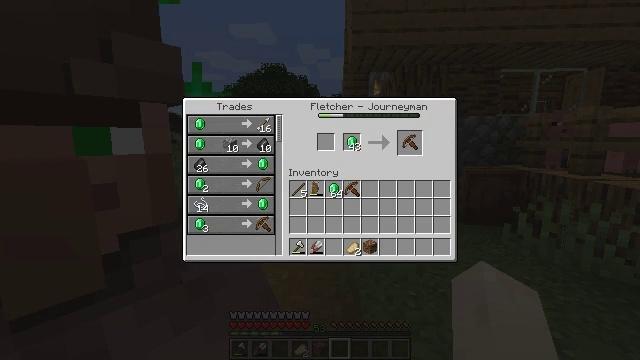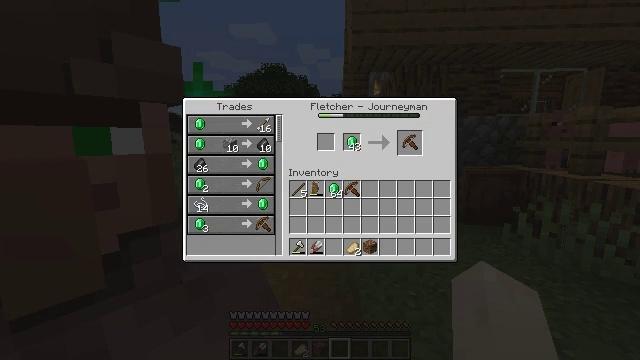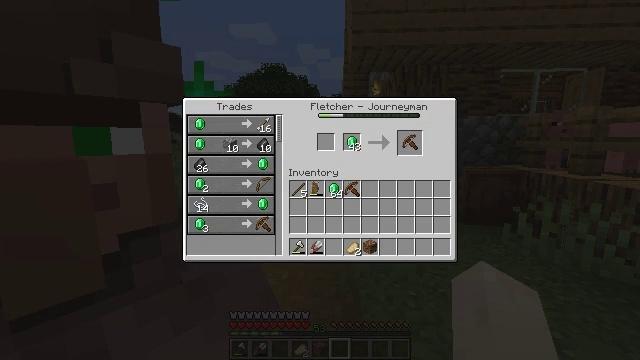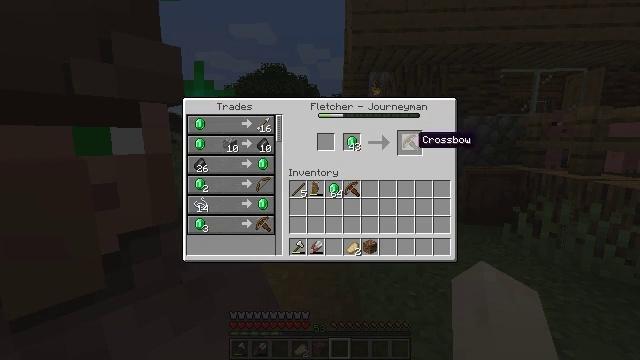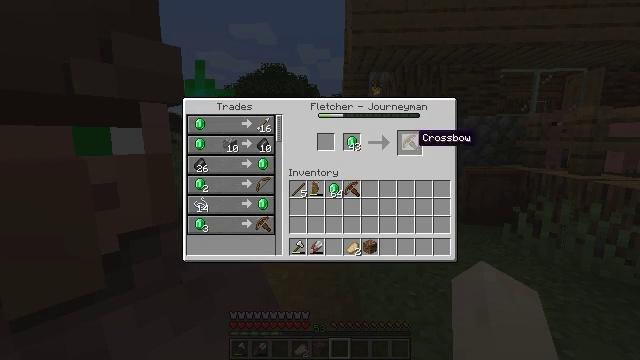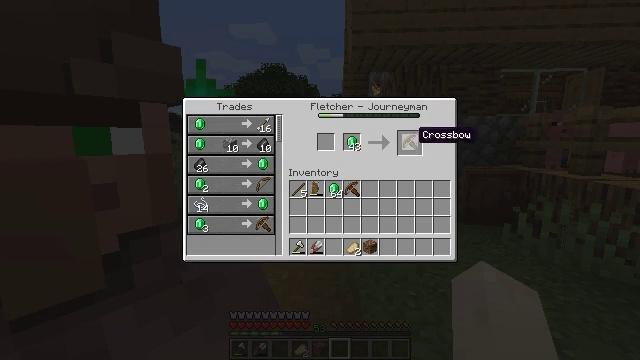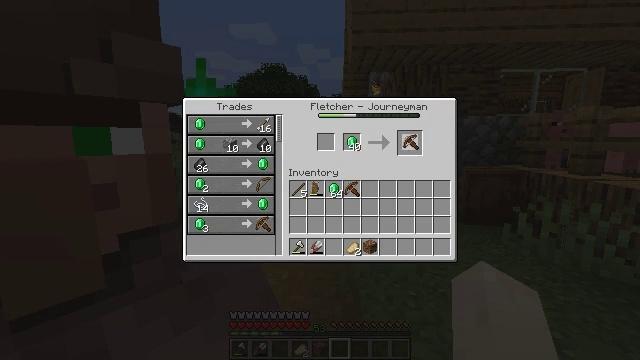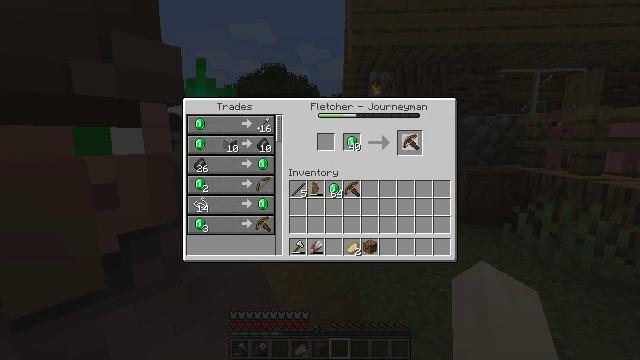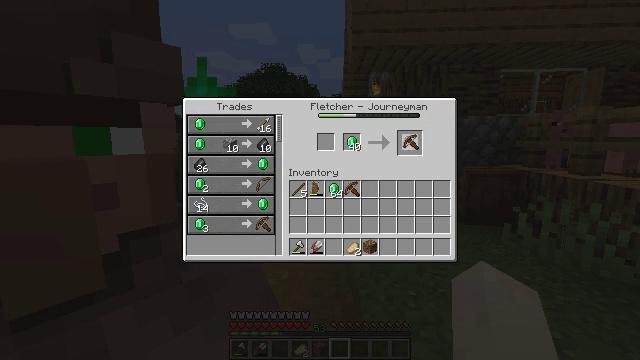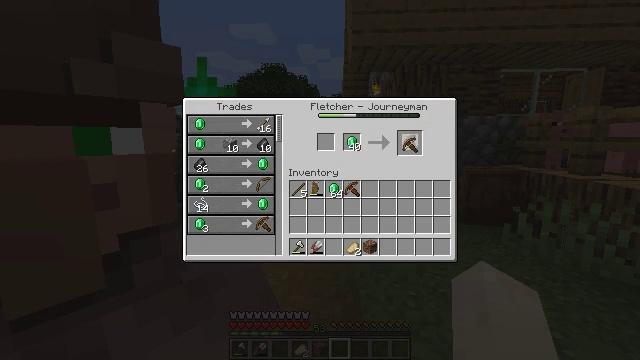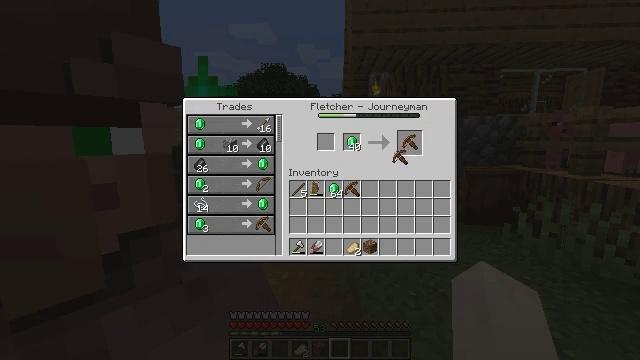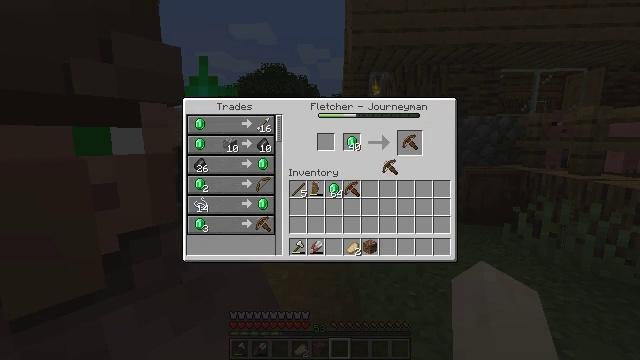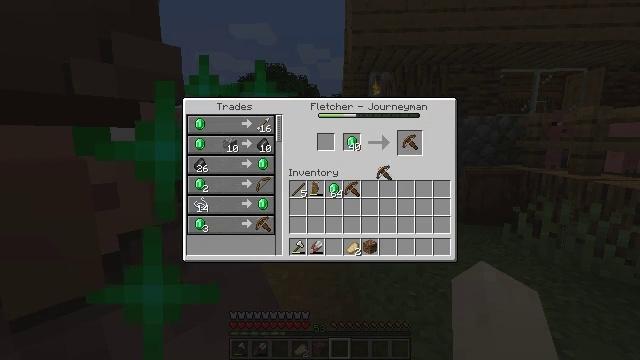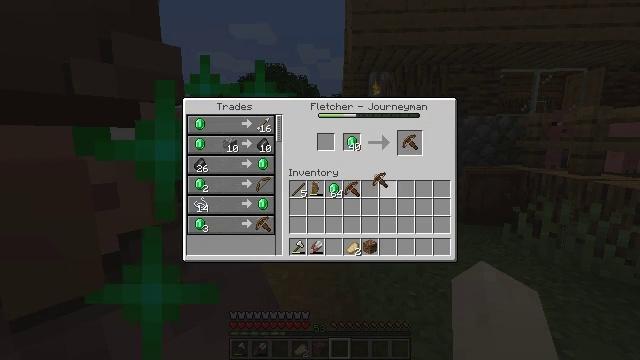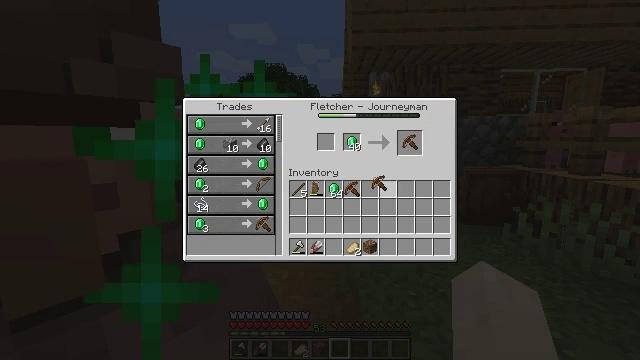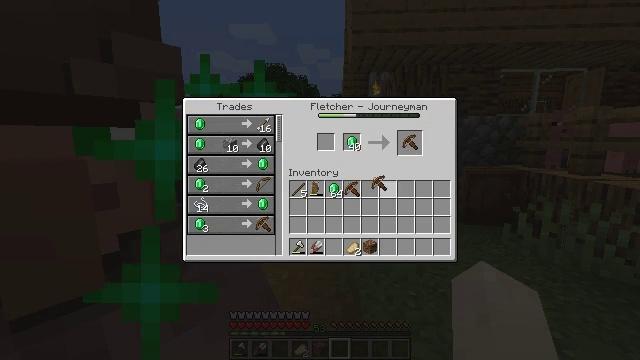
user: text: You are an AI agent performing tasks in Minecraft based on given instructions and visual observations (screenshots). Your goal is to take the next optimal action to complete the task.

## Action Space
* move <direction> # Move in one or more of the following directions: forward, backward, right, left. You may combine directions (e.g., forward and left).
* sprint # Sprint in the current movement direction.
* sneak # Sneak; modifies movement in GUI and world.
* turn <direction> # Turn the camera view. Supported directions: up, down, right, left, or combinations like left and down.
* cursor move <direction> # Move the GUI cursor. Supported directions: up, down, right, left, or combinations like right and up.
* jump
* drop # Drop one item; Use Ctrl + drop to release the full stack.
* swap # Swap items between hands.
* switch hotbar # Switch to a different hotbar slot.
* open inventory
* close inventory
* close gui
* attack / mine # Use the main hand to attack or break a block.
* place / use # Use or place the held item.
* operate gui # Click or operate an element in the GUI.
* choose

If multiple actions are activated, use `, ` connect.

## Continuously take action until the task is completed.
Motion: motion action
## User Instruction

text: Use the crafting table to craft a crossbow.
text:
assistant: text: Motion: cursor move right and up
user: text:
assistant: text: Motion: cursor move right and up
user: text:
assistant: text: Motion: no_op
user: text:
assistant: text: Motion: no_op
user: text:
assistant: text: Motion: no_op
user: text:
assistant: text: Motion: operate gui
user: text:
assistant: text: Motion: operate gui
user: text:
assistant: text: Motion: operate gui
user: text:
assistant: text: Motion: no_op
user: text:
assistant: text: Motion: cursor move left and down
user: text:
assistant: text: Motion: cursor move left and down
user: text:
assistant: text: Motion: no_op
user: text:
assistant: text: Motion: cursor move down
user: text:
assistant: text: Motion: no_op
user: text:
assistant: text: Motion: no_op
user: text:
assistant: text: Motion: operate gui
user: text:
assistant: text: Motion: operate gui
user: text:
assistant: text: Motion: operate gui
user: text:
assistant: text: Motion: no_op
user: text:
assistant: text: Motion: no_op
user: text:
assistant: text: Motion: no_op
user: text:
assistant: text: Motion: no_op
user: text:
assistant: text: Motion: cursor move right
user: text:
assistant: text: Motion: cursor move right and up
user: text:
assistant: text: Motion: cursor move right and up
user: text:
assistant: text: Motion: no_op
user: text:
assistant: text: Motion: no_op
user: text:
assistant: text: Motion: no_op
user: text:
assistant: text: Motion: operate gui
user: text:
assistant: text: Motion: operate gui